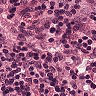
Metastatic tissue present: no